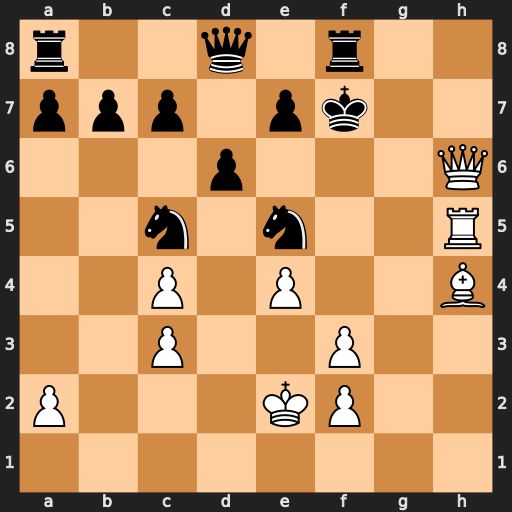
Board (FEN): r2q1r2/ppp1pk2/3p3Q/2n1n2R/2P1P2B/2P2P2/P3KP2/8
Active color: w
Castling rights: -
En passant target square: -
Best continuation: Rf5+ Ke8 Rxf8+ Kd7 Rxd8+